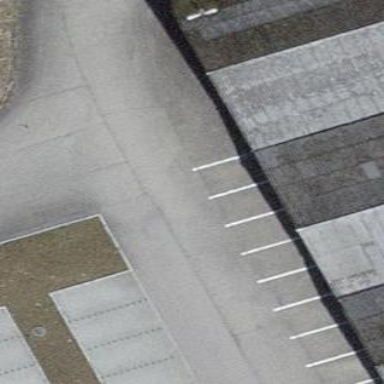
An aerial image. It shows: Parking available on the street side.